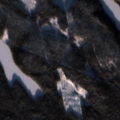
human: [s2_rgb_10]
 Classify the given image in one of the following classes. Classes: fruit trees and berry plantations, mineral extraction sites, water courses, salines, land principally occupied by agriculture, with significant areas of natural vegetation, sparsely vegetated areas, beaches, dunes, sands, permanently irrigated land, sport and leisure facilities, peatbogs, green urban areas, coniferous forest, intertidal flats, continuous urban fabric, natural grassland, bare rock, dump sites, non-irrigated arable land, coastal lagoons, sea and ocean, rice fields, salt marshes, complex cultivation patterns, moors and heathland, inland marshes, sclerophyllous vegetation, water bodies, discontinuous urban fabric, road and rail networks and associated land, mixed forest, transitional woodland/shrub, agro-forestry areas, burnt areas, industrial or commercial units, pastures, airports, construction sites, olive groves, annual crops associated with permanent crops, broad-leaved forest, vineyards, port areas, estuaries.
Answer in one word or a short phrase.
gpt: coniferous forest, water bodies